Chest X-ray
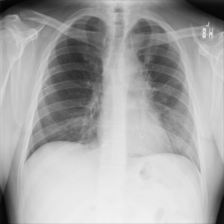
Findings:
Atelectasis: negative
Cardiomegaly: negative
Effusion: negative
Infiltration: negative
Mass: negative
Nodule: negative
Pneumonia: negative
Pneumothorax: negative
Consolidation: negative
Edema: negative
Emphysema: negative
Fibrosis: negative
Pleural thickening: negative
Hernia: negative